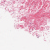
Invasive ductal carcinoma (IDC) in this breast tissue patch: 0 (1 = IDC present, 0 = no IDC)